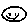
Label: smiley face